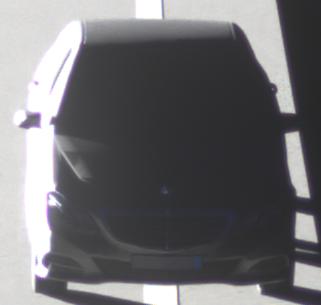
Make: Mercedes-Benz
Model: E 200
Detailed model: E-Class (212) Limousine
Model produced from: 2013/04
Model produced until: 2015/10
Doors: 4
Color: gray
Road condition: dry road
Daytime: sunrise or sunset
Contrast: high contrast